Question: I'm making a simulator of C++ Client/Server TCP using Boost::Asio library.
Here is part of my code:
Client:
'''
std::string option;
std::getline(std::cin, option);
option.push_back('
');
option.push_back('
');
boost::asio::write(client_socket, boost::asio::buffer(option));
'''
Server:
'''
boost::asio::streambuf received;
boost::asio::read_until(socket, received, "
");
char number[7];
recieved.sgetn(number, 7);
std::cout << "The entered number is: " << number << std::endl;
'''
(I included only the problematic code)
My problem is garbage values are included in the 'char[] number', like this for input '<PHONE>':

How can I fix this issue?
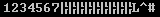
Answer: You have to null terminate your string, which is not done by you.
'''
char number[7]; //you need additional allocation for ''
'''
use
'''
char number[8];
'''